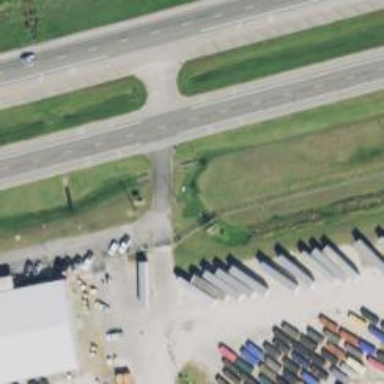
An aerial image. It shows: Trunk link highway.